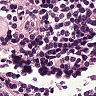
Metastatic tissue present: no